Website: lowes
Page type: receipt
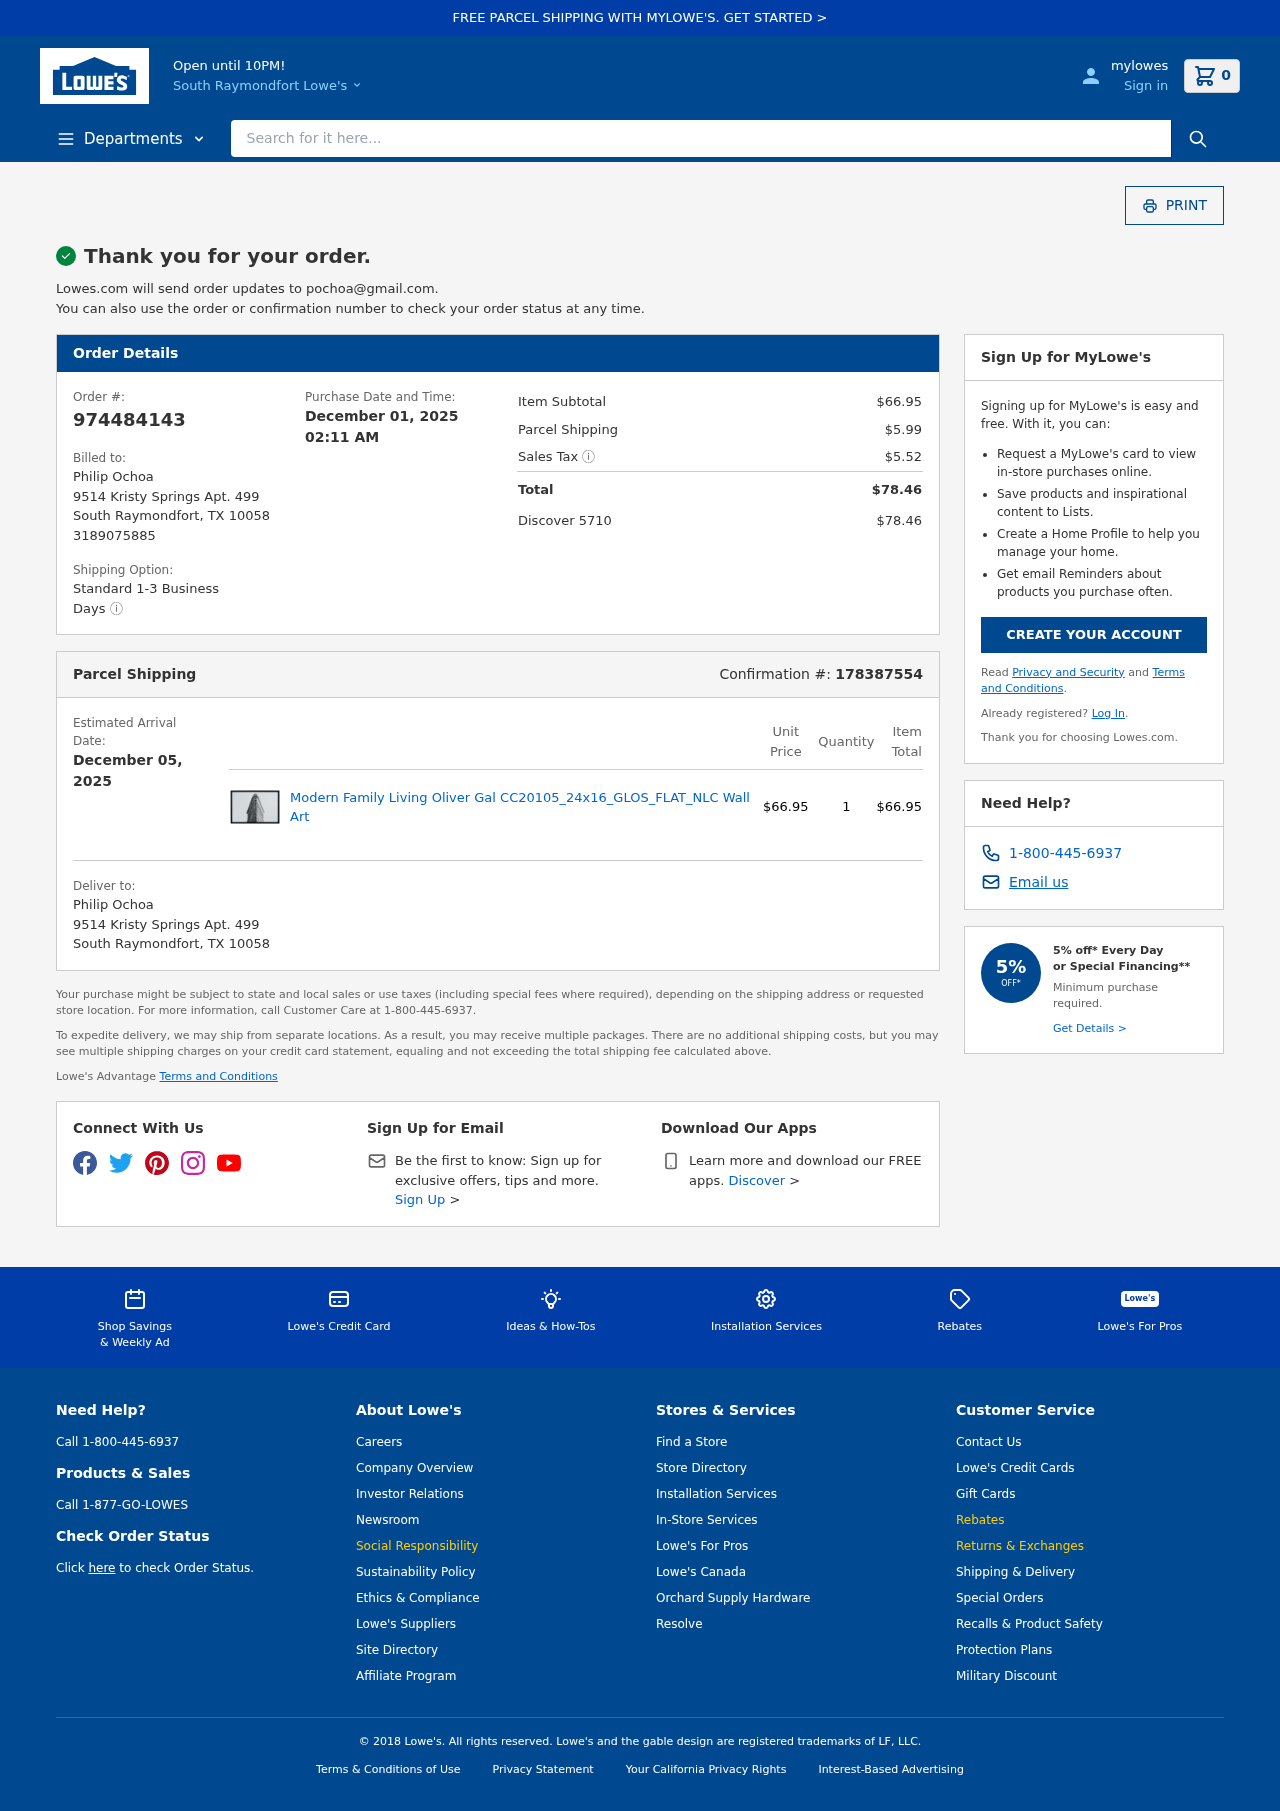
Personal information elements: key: PII_CARD_LAST4
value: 5710
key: PII_CARD_TYPE
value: Discover
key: PII_CITY
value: South Raymondfort
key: PII_EMAIL
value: pochoa@gmail.com
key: PII_FULLNAME
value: Philip Ochoa
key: PII_FULLNAME2
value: Philip Ochoa
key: PII_PHONE
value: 3189075885
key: PII_POSTCODE
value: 10058
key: PII_STATE_ABBR
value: TX
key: PII_STREET
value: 9514 Kristy Springs Apt. 499
Product elements: key: PRODUCT1_NAME
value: Modern Family Living Oliver Gal CC20105_24x16_GLOS_FLAT_NLC Wall Art
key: PRODUCT1_PRICE
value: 66.95
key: PRODUCT1_QUANTITY
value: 1
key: PRODUCT1_ITEM_TOTAL
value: $66.95
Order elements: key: ORDER_NUM_ITEMS
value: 0
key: ORDER_ID
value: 974484143
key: ORDER_DATE
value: December 01, 2025 02:11 AM
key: ORDER_SUBTOTAL
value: $66.95
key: ORDER_SHIPPING_COST
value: $5.99
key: ORDER_TAX
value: $5.52
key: ORDER_TOTAL
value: $78.46
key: ORDER_TOTAL2
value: $78.46
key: ORDER_CONFIRMATION
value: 178387554
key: ORDER_DELIVERY_DATE
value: December 05, 2025
Search elements: key: HEADER_SEARCH
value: Search for it here...